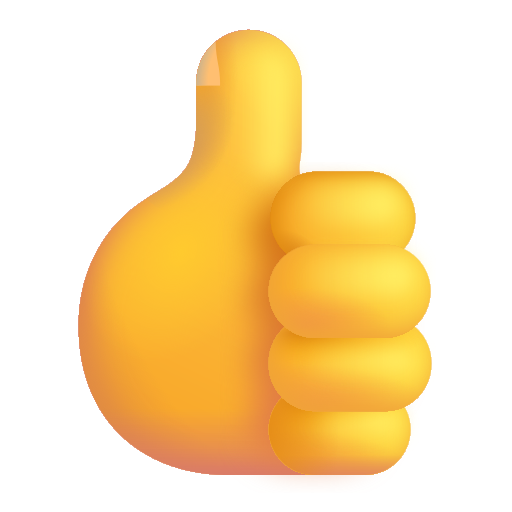
thumbs up color default